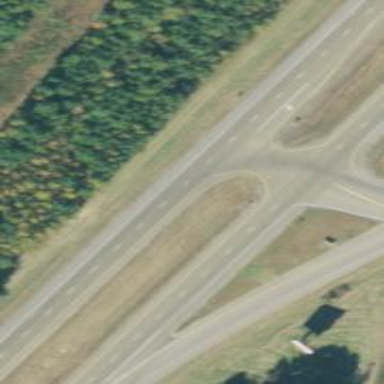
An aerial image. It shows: Asphalt road with dual carriageways at trunk level.